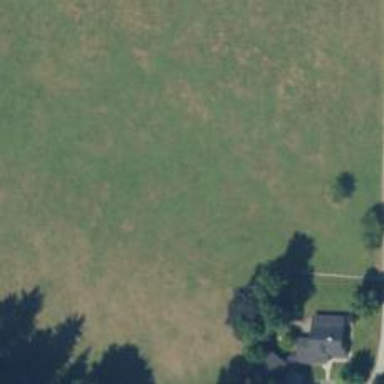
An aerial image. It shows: Pasture used as meadow.